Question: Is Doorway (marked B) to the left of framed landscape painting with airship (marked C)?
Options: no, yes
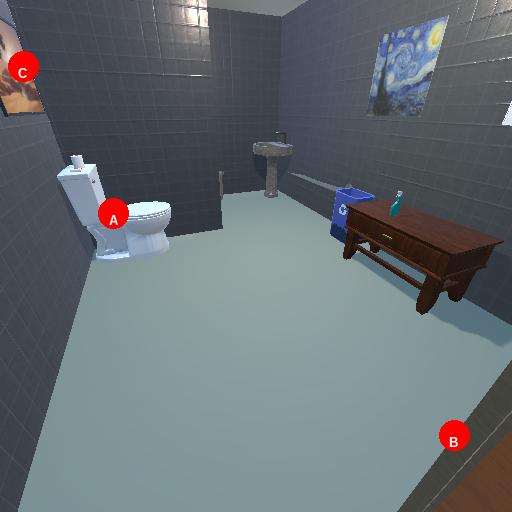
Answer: no